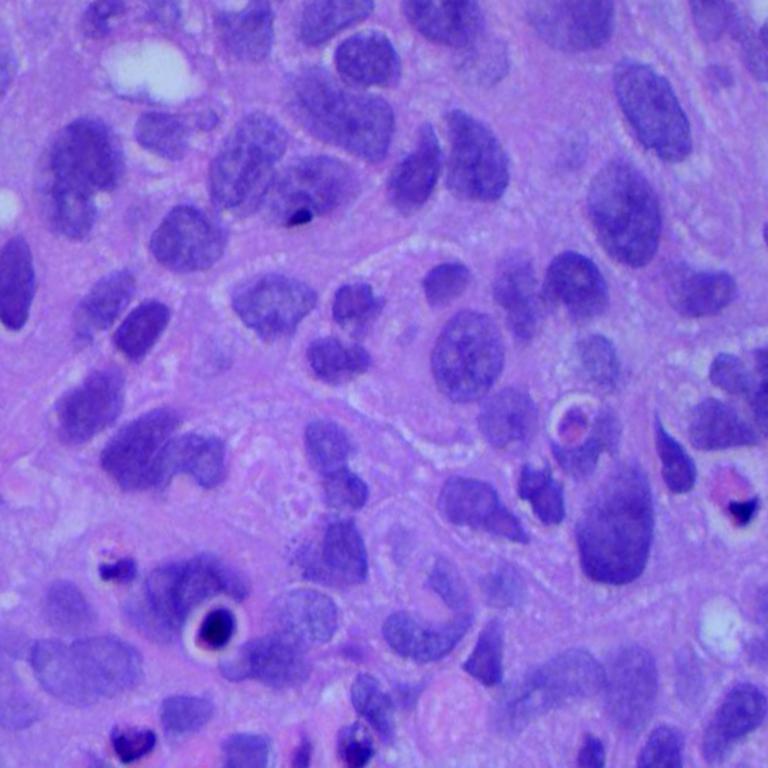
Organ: lung
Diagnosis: squamous carcinomas